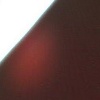
Label: sunburn